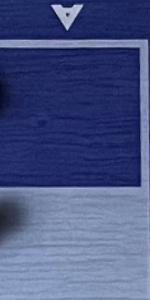
Label: Empty